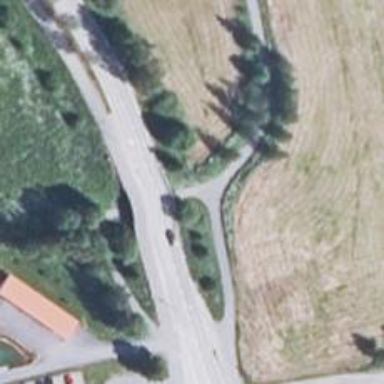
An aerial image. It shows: Asphalt cycleway track designed for Nordic skiing.